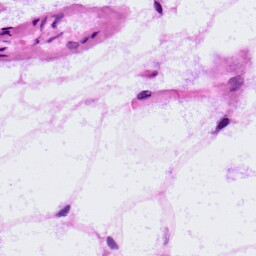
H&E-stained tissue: LymphNode